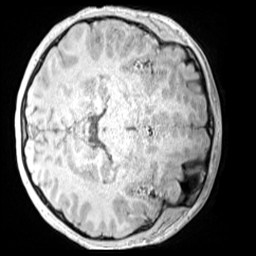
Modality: MP2RAGE
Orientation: axial
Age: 12
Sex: male
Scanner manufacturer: siemens
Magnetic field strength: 3 T
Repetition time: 4 s
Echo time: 0.00299 s